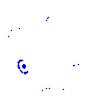
Particle: proton